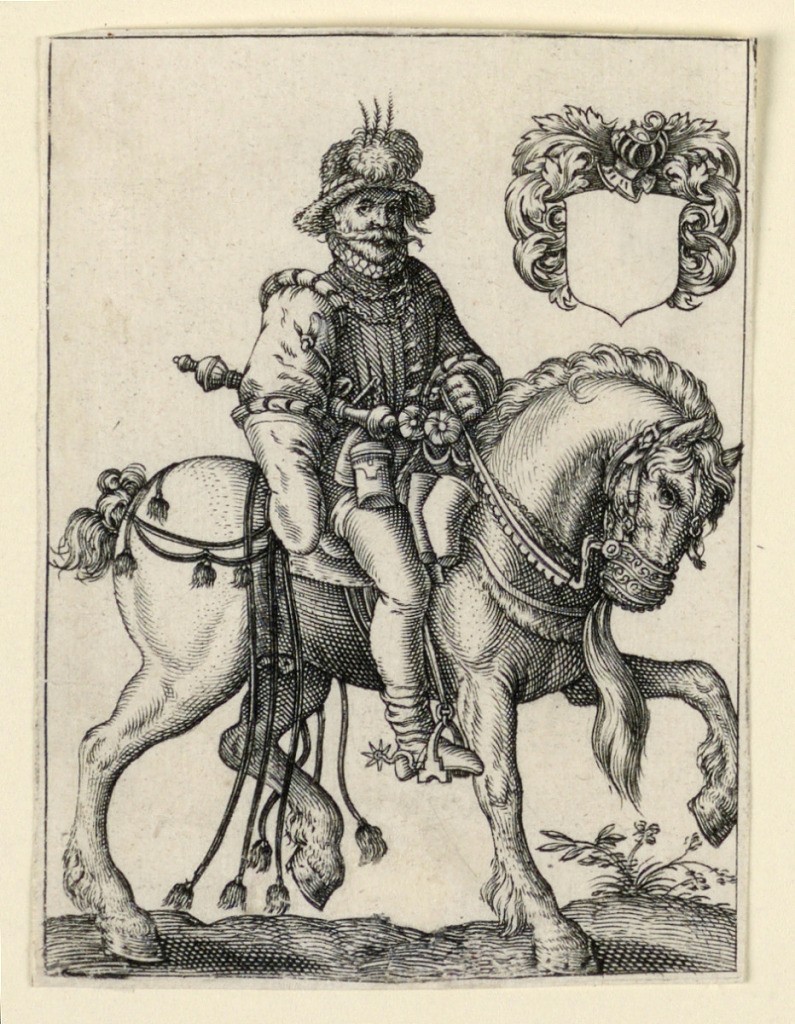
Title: Noble on Horseback
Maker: Theodor de Bry, Flemish, 1528 – 1598
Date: ca. 1575
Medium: Engraving on paper
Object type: Print
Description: Vertical Rectangle. A: Figure of a man on horseback, facing right. Escutcheon with blank field, upper right.